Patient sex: F
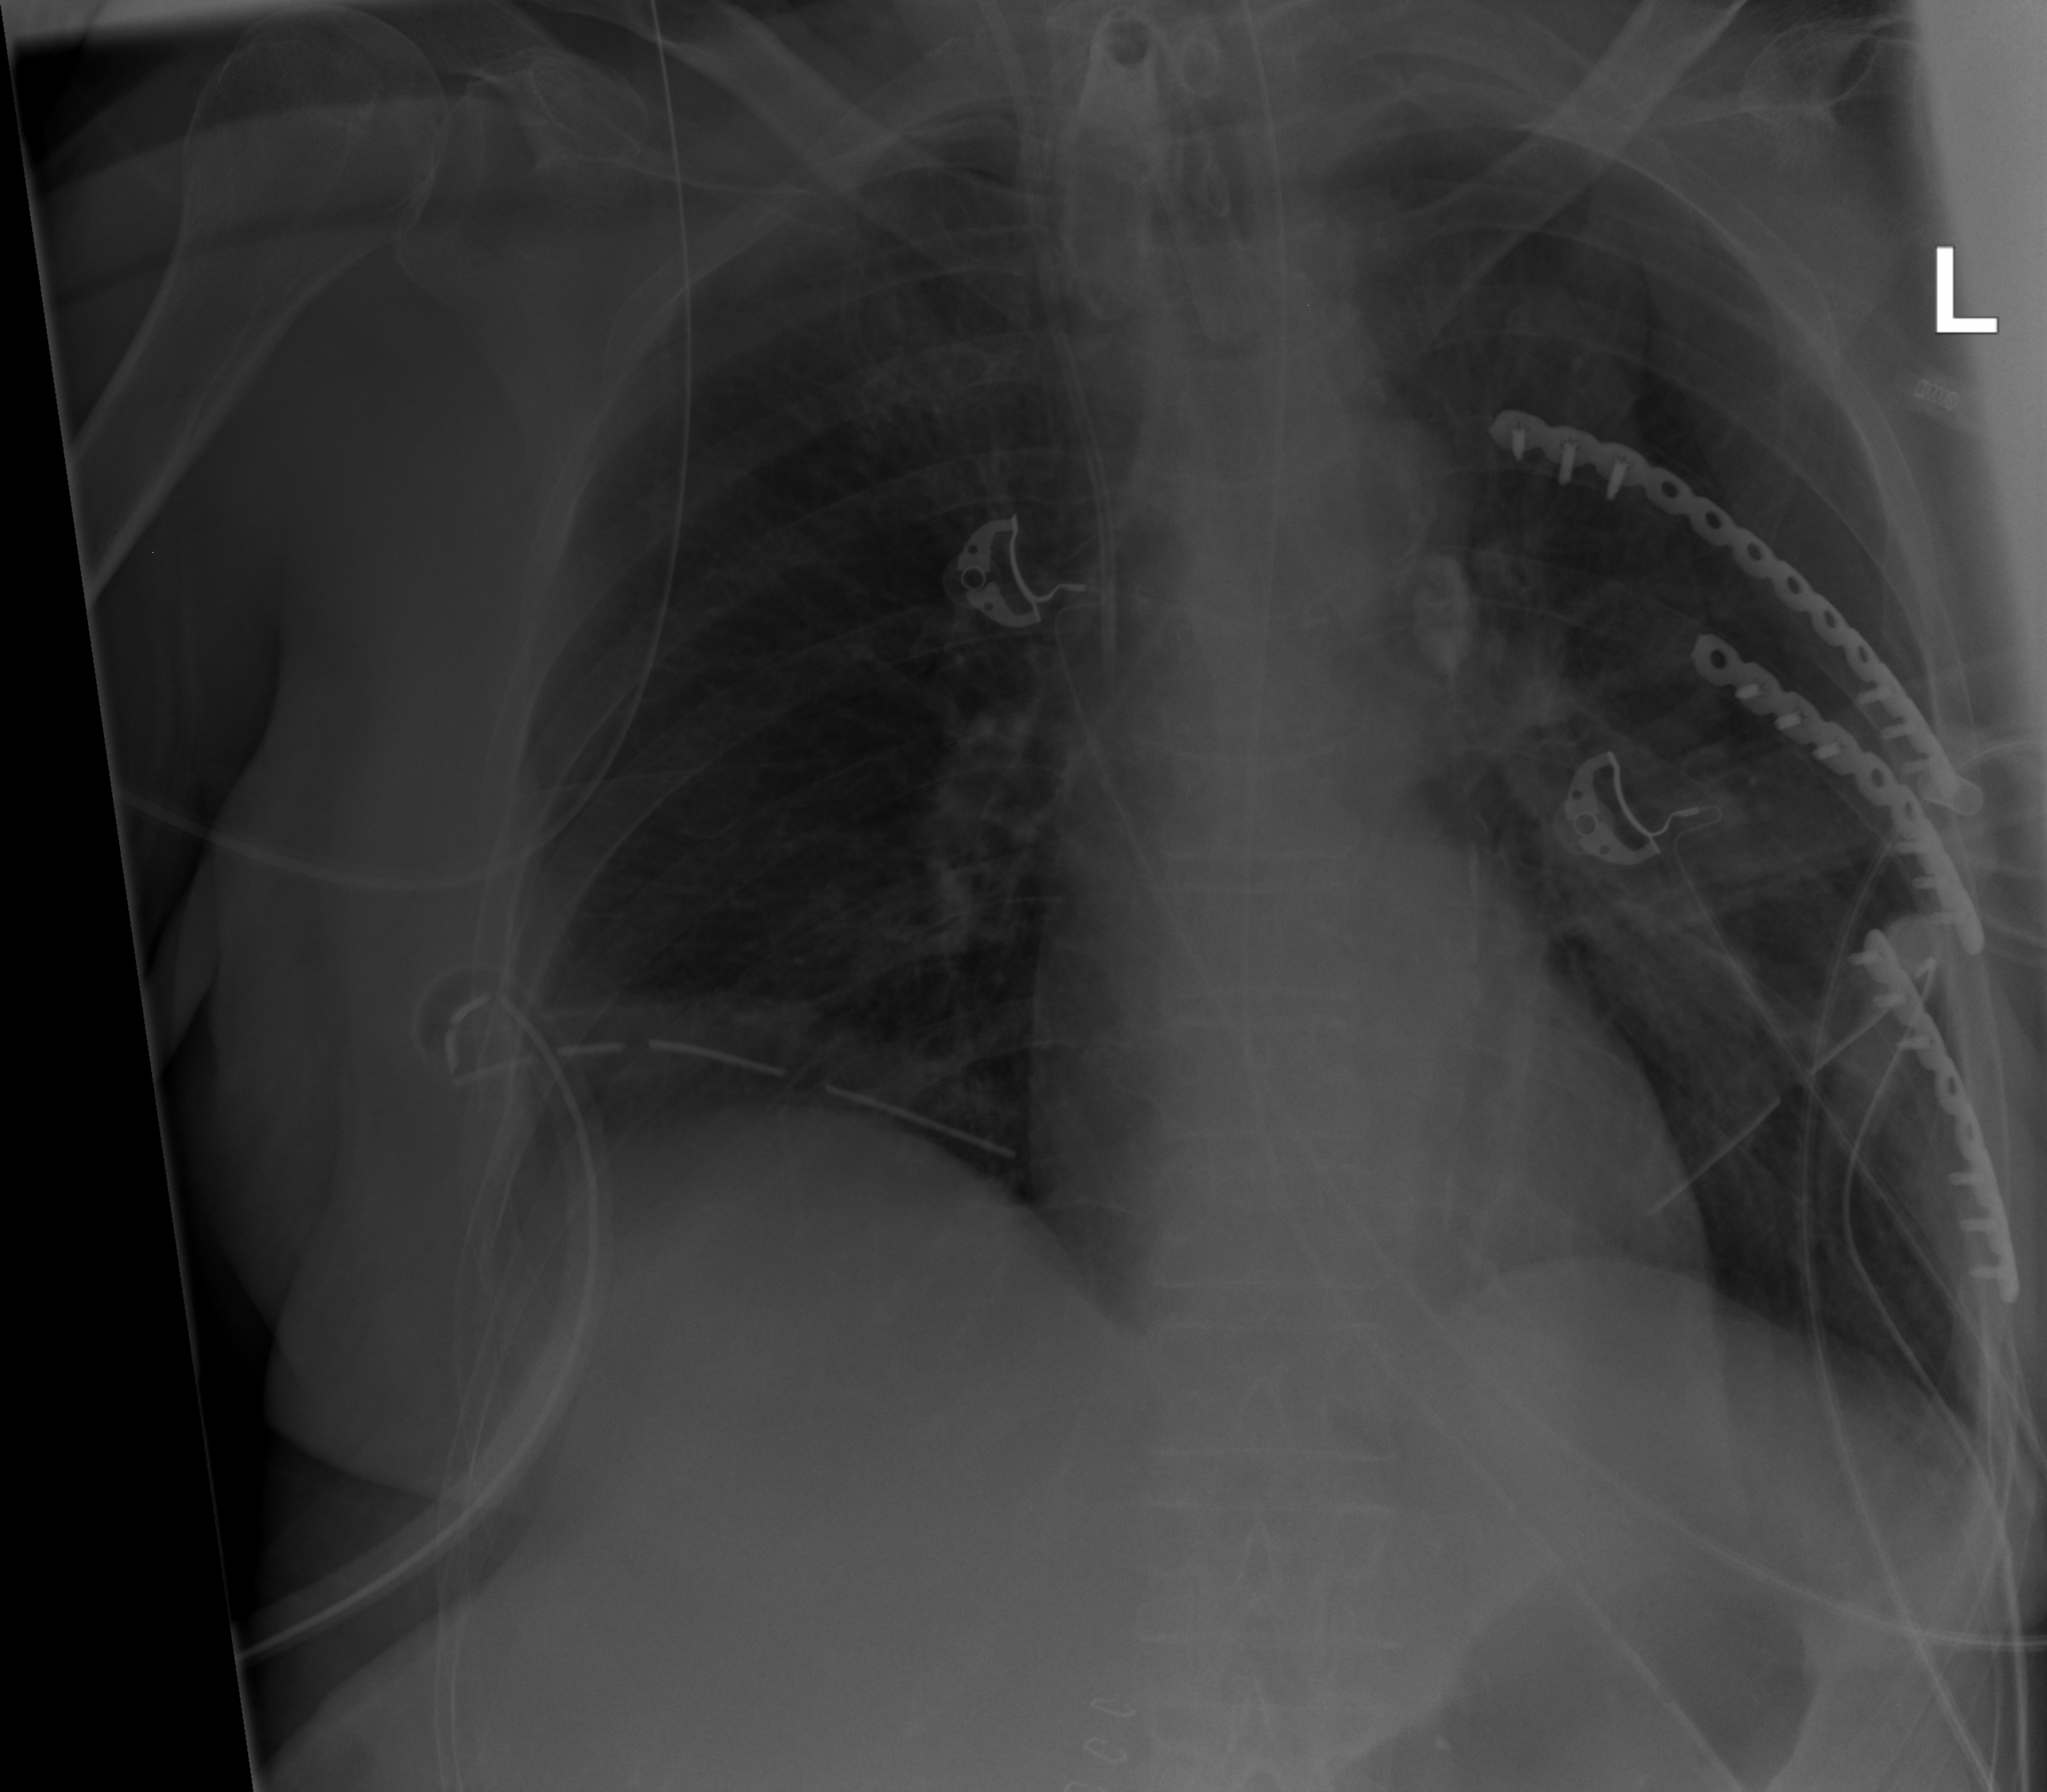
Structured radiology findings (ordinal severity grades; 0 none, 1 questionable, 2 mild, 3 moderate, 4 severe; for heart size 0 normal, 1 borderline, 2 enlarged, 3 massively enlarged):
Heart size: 0
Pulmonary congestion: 0
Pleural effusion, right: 0
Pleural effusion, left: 1
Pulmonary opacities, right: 0
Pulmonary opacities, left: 0
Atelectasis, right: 0
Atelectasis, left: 0